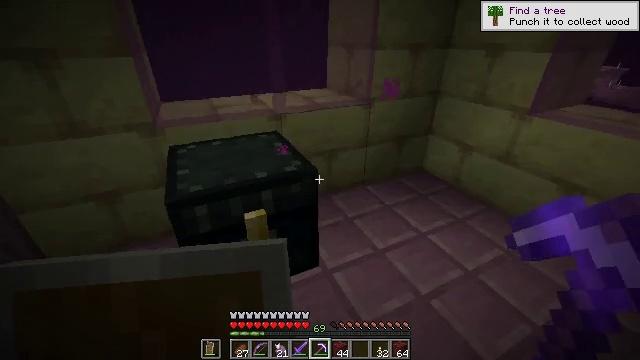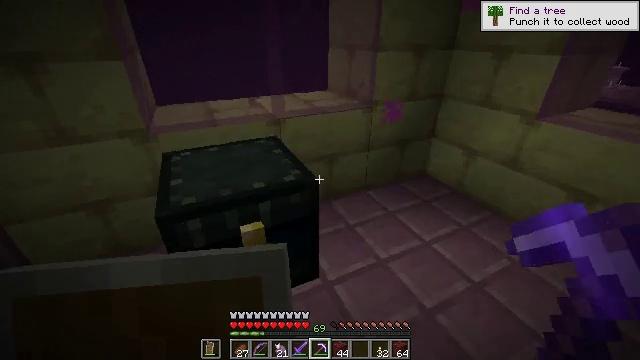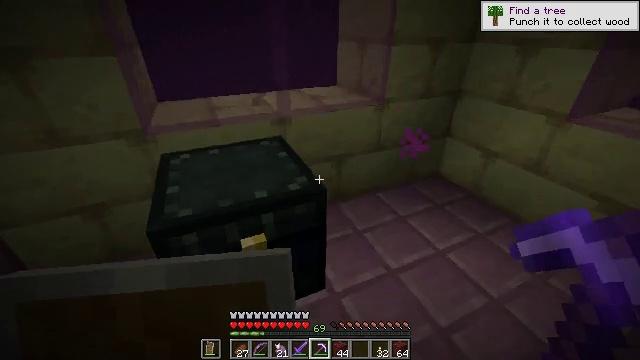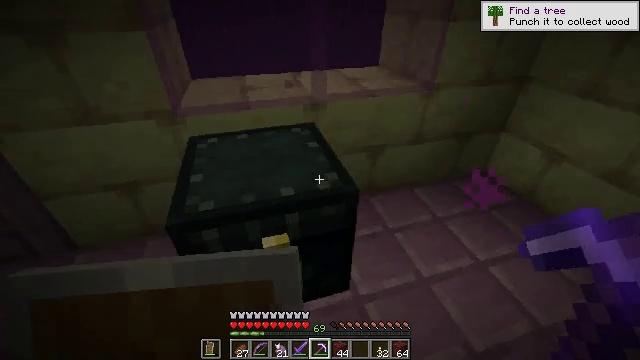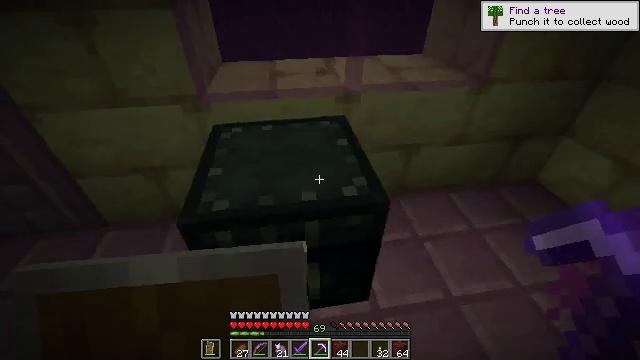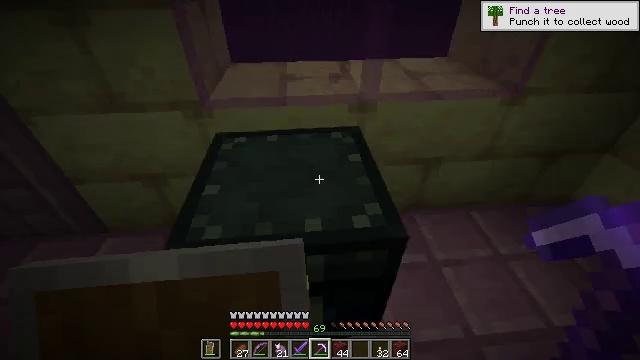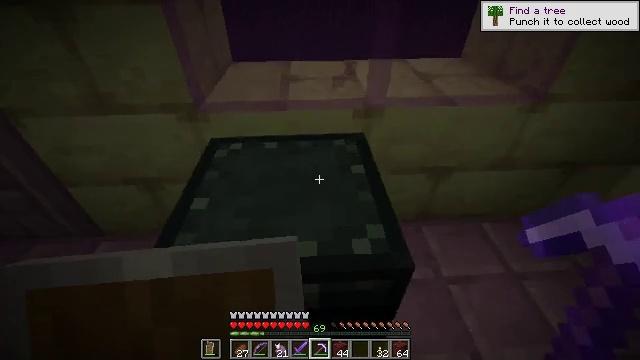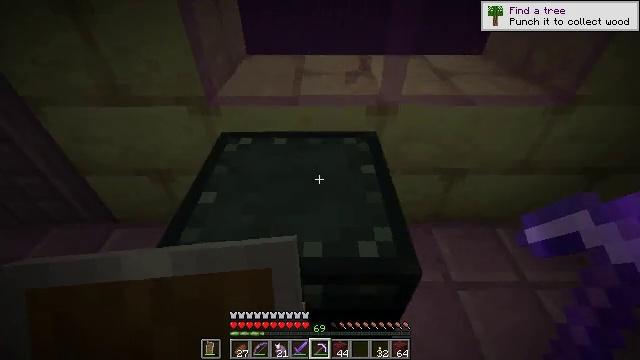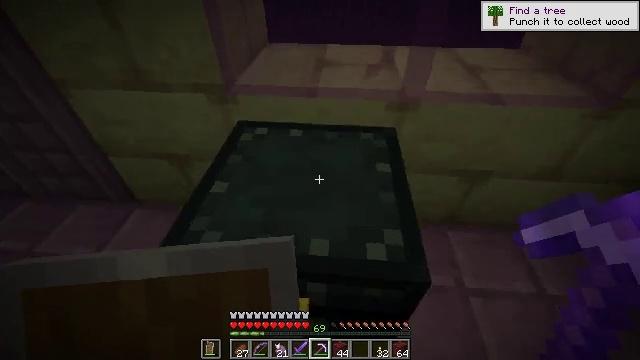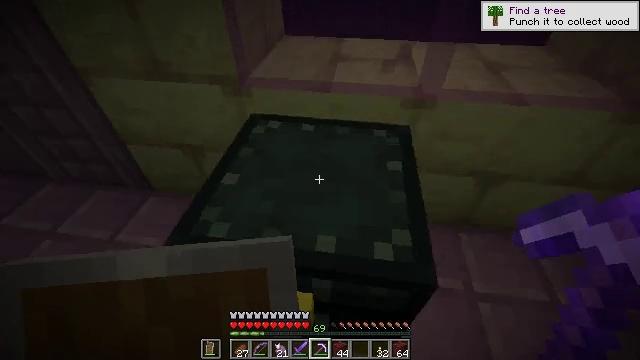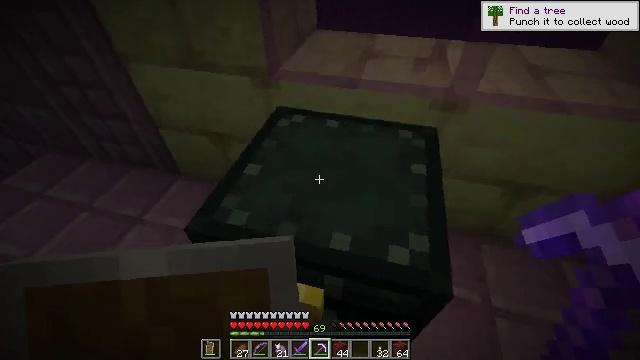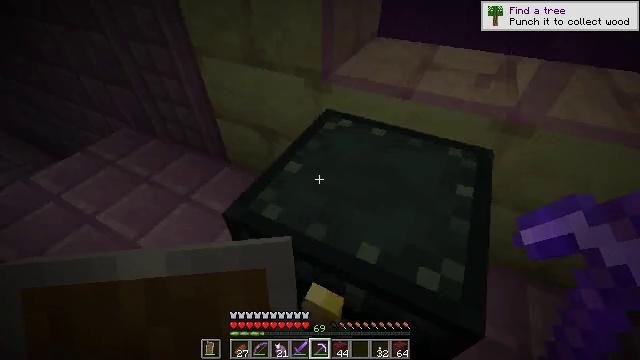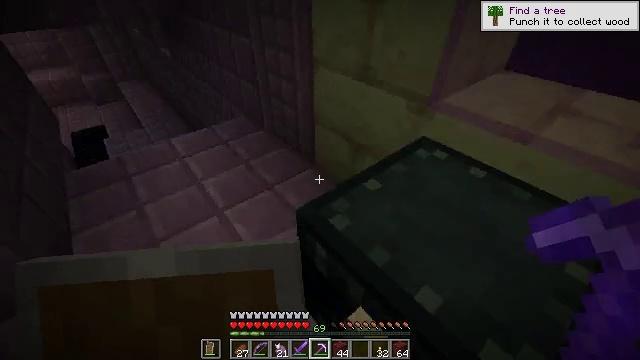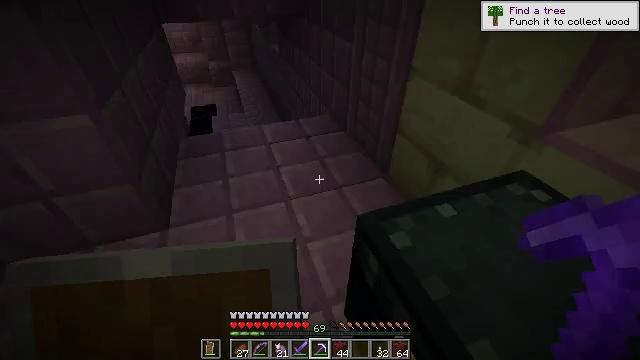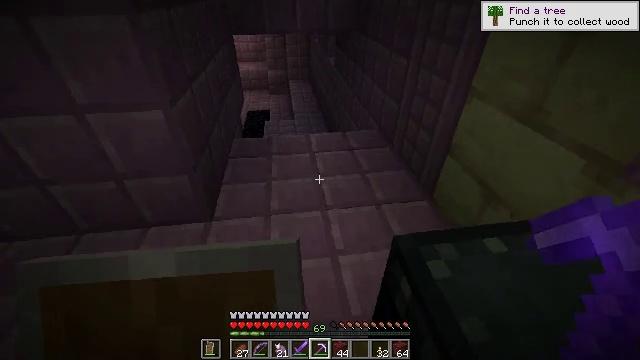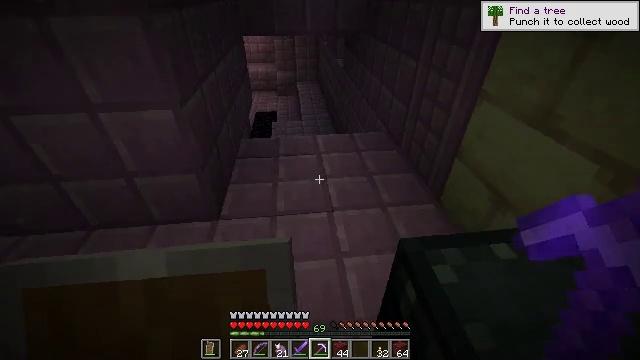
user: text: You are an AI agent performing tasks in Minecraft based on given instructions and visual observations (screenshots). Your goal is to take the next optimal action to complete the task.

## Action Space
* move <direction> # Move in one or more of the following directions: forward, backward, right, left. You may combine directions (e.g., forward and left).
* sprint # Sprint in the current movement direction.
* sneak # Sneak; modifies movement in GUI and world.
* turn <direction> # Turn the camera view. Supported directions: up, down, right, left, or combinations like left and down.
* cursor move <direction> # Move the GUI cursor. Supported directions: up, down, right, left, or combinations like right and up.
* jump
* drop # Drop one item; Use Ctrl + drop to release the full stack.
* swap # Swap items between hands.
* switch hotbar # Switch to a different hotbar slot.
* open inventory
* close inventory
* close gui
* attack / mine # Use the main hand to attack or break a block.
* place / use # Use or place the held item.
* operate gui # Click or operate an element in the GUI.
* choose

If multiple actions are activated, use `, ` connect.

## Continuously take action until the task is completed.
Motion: motion action
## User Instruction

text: Break the ender chest to move it.
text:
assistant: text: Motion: move forward
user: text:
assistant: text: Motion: move forward, turn left and down
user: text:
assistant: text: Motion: move forward, turn left and down
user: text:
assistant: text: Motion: move forward, turn left and down
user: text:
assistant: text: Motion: turn left
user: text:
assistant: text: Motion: turn left
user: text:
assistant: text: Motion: turn left and down
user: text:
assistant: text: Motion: turn left and down
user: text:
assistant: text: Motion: turn left and down
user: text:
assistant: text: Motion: turn left
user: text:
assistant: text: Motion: turn left
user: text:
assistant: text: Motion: turn left and up
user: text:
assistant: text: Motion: turn left
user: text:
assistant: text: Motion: turn left and up
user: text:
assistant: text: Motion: turn left
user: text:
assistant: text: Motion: turn left
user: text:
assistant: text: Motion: turn left and up
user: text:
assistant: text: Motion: turn left and up
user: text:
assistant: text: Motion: no_op
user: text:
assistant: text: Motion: no_op
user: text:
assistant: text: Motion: no_op
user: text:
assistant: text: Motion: no_op
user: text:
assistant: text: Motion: no_op
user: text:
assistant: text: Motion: no_op
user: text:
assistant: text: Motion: no_op
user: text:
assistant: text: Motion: no_op
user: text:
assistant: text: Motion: no_op
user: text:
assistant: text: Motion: no_op
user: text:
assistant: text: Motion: no_op
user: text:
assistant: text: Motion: no_op